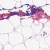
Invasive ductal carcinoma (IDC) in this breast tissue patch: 0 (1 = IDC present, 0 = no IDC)